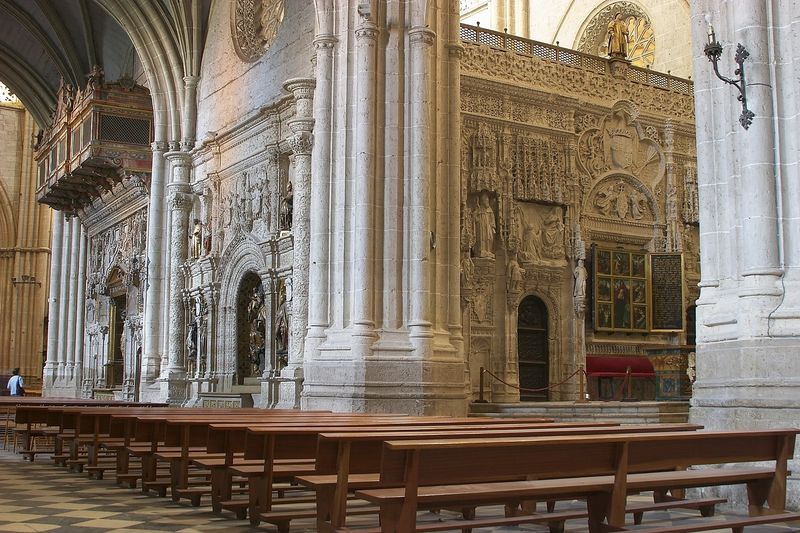
Titel: Chorschranke in Palencia
Standort: Palencia, San Antolin (EU - E)
Schlagwörter: gemälde, mann, fenster, holz, lampe, pfeiler, säule, säulen, tür, architektur, sockel, stein, innenraum, brüstung, kirche, boden, innen, gotik, skulptur, balkon, relief, schiff, bogen, perspektive, venedig, türe, bank, empore, pilaster, figuren, rundbogen, ornamente, kerze, leuchter, stuck, geländer, tor, foto, fotografie, gewölbe, rippen, altar, bänke, hauptschiff, inneres, portal, wappen, sims, kerzenhalter, kirchenbank, kreuzrippen, lettner, gesims, kirchenbänke, bündelpfeiler, dienste, gotisch, kanzel, rosette, seitenschiff, spitzbogen, romanik, chor, kapelle, holzbank, fließen, steinboden, mamor, bauplastik, krypta, oculus, vierung, querschiff, halbsäulen, kiche, bernini, kanzlei, venedigh, hbogen, korche, baänke, kichenbbänke